Question: >
<URL>
I am creating a Dutch recipe website. The problem is a visual error that occurs when adding new form fields through Javascript.
## Where the problem occurs
In order to describe all the needed ingredients, I allow the user to add more ingredient form fields to the existing ones, which are defined beforehand by HTML. You can add these new fields by pressing the button that says 'Add another ingredient'. A javascript function called addIngredient() is called onclick (it is truncated for clarity, full code can be found <URL>:
'''
function addIngredient() {
ingredientCount++;
//define the elements that should be created
var Group = document.createElement("span");
var Quantity = document.createElement("input");
var Unit = document.createElement("input");
var Type = document.createElement("input");
var lineBreak = document.createElement("br");
//set the attributes for each element
Group.setAttribute("id", "ingredient_" + ingredientCount);
Quantity.setAttribute("type", "text");
Unit.setAttribute("type", "text");
Type.setAttribute("type", "text");
//add the ingredient group span and linebreak to the ingredients div
var ingredientList = document.getElementById("ingredienten");
ingredientList.appendChild(Group);
ingredientList.appendChild(lineBreak);
//add the ingredient form elements to the ingredient group span
var addElements = document.getElementById("ingredient_" + ingredientCount);
addElements.appendChild(Quantity);
addElements.appendChild(Unit);
addElements.appendChild(Type);
}
'''
## What happens
The input elements added through JavaScript appear to have different spacing between them from those created beforehand, by HTML. Here is a screencap showing the visual error:

This surplus spacing disappears when I remove my returns from the HTML defining the input elements that are created beforehand.
with returns:
'''
<span>
<input>
<input>
<input>
</span><br>
'''
without returns:
'''
<span>
<input><input><input>
</span><br>
'''
This leads me to conclude that the elements created with HTML actually are influenced in spacing or position by the way I write my code. The form elements created with Javascript are, of course, generated without any linebreaks, so these surplus spaces are not present.
## My question
Frankly, I'm a bit shocked that hitting return apparently outputs some spacing on the webpage. I find it ridiculous that code formatting would result in things to be added on the page. I do not want to remove the returns in my code to prevent it from happening.
Is there any other way than removing returns from my code to ensure that those spaces between my form elements do not show up?
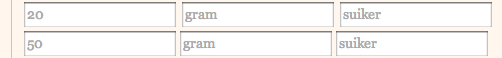
Answer: Within an HTML element, whitespace is normalized to a single space. If you have some text, seven space characters, and some more text, those seven space characters will be normalized to a single space. Similarly, if you have some text, a return character, and some more text, that return character will be normalized to a single space.
You may think this is undesirable, but there would be at least as many odd situations if returns were just silently removed.
You can't prevent those returns resulting in there being a space between your input elements, but you could dynamically insert a space after each dynamically-added input element. That way there's a space between all of the inputs, the 'hardcoded' ones and the ones you've added via script.
Without any attempt to make the code look pretty:
'''
var addElements = document.getElementById("ingredient_" + ingredientCount);
addElements.appendChild(Quantity);
addElements.appendChild(document.createTextNode(" "));
addElements.appendChild(Unit);
addElements.appendChild(document.createTextNode(" "));
addElements.appendChild(Type);
'''
That (or something along those lines) should space the dynamic inputs in the same way that the hardcoded ones are spaced.